Platform: macOS
Application: Chrome
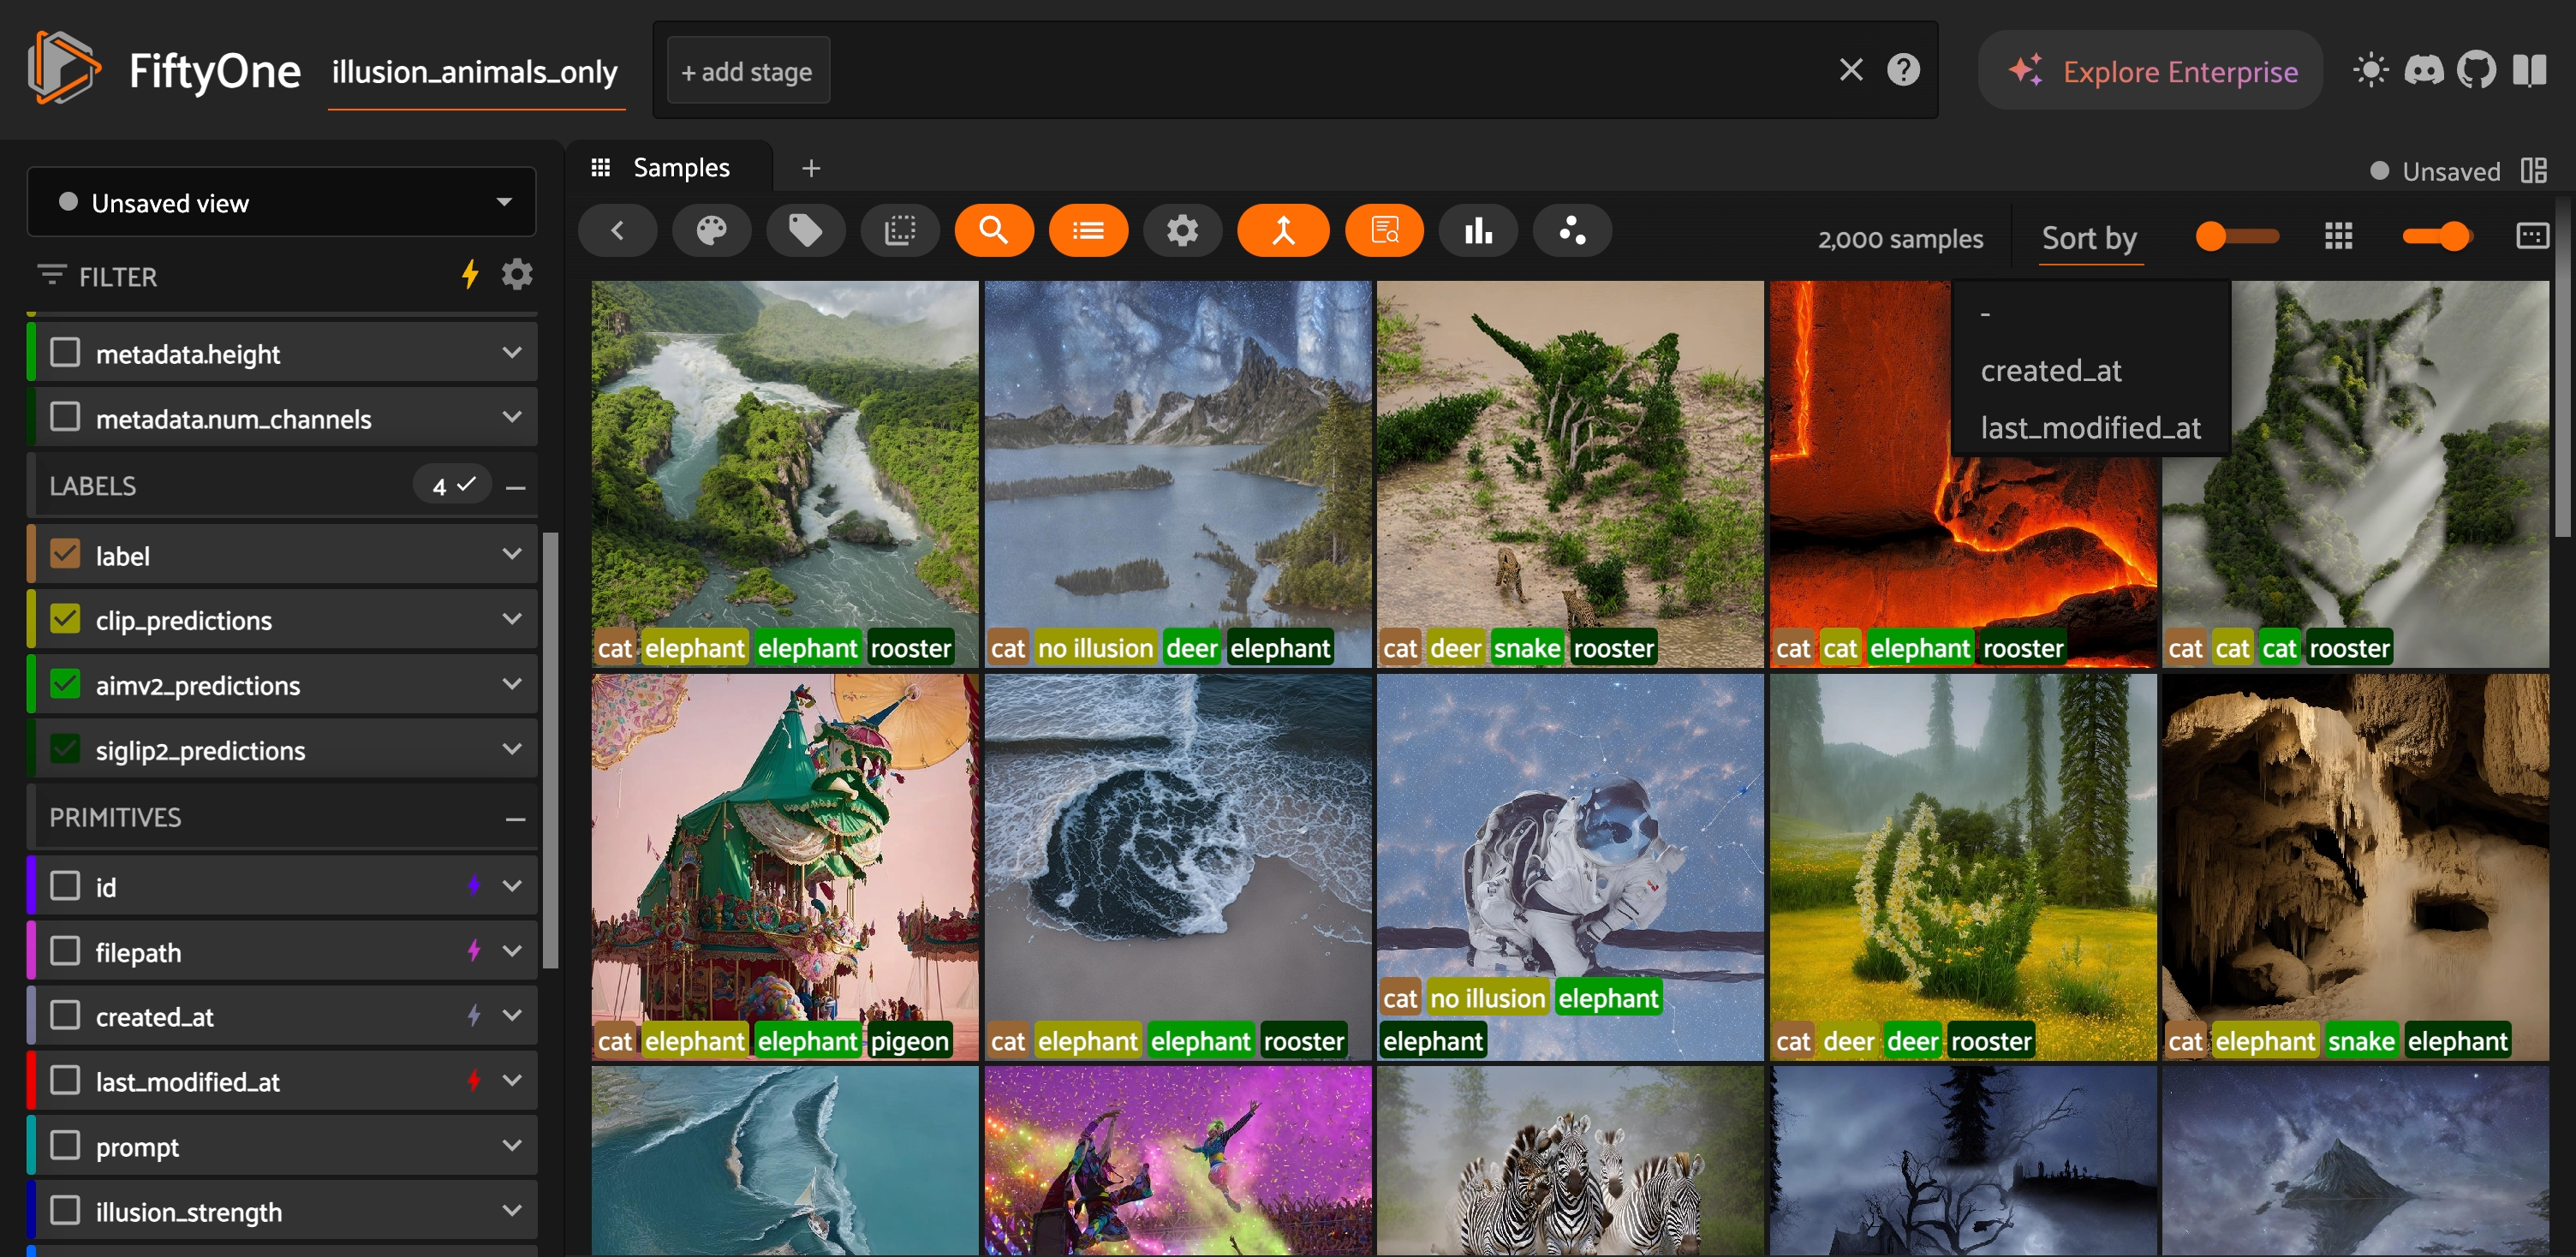
task_description: Select last_modified_at in the Sort by menu
action_type: select
element_info: Menu Item
steps_since_start: 1